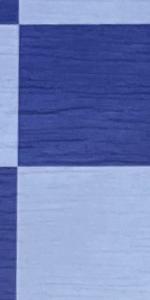
Label: Empty